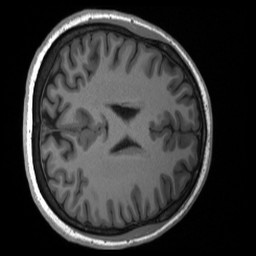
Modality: T1w
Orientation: axial
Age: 29
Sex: female
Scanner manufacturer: siemens
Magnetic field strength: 3 T
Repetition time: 2.4 s
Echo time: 0.00224 s